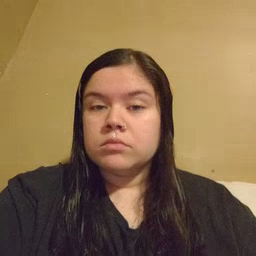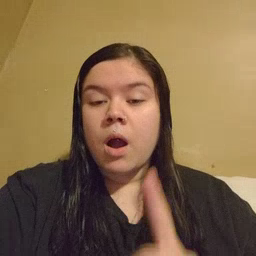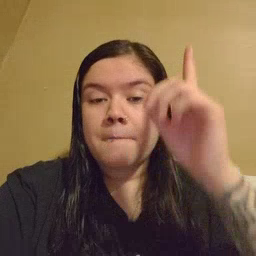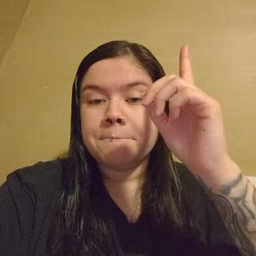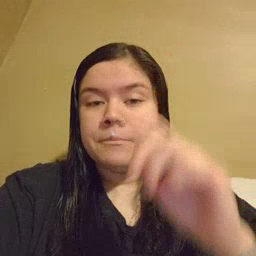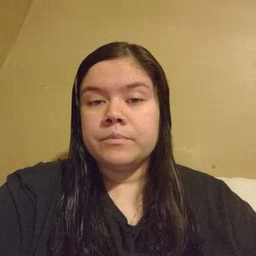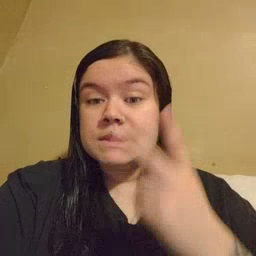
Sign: up